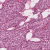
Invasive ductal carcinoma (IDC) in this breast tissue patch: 1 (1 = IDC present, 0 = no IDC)